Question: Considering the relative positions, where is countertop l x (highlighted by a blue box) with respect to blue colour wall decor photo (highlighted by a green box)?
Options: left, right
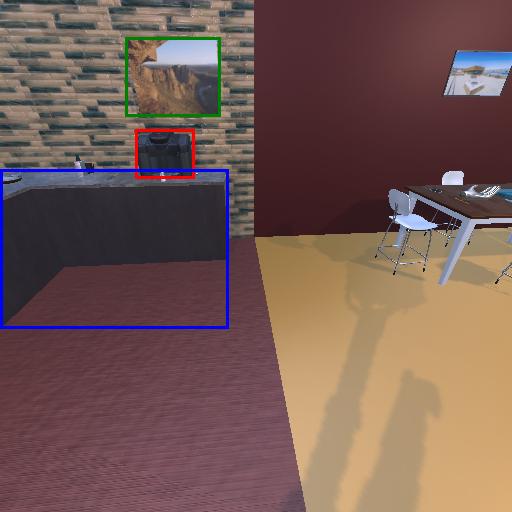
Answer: left